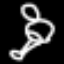
Label: frog